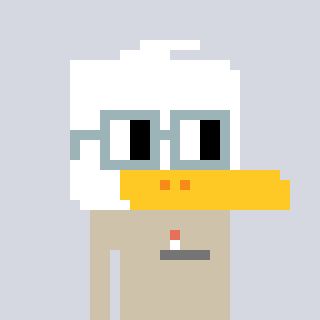
a pixel art character with square dark gray glasses, a duck-shaped head and a bege-colored body on a cool background